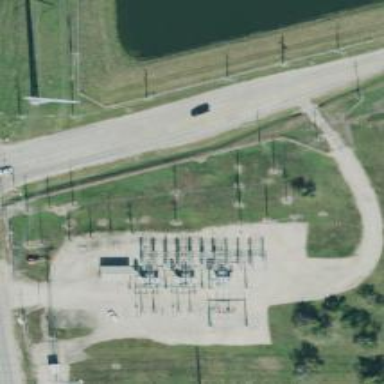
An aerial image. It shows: Outdoor distribution level power substation.